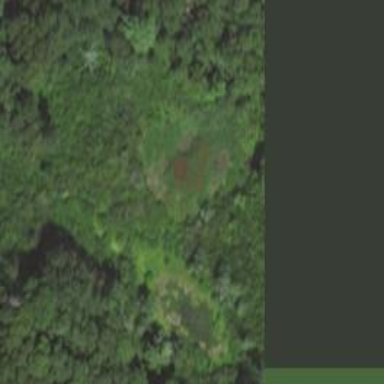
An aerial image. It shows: Beautiful wet meadow natural wetland.